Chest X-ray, PA view. Patient: 49 years old, sex M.
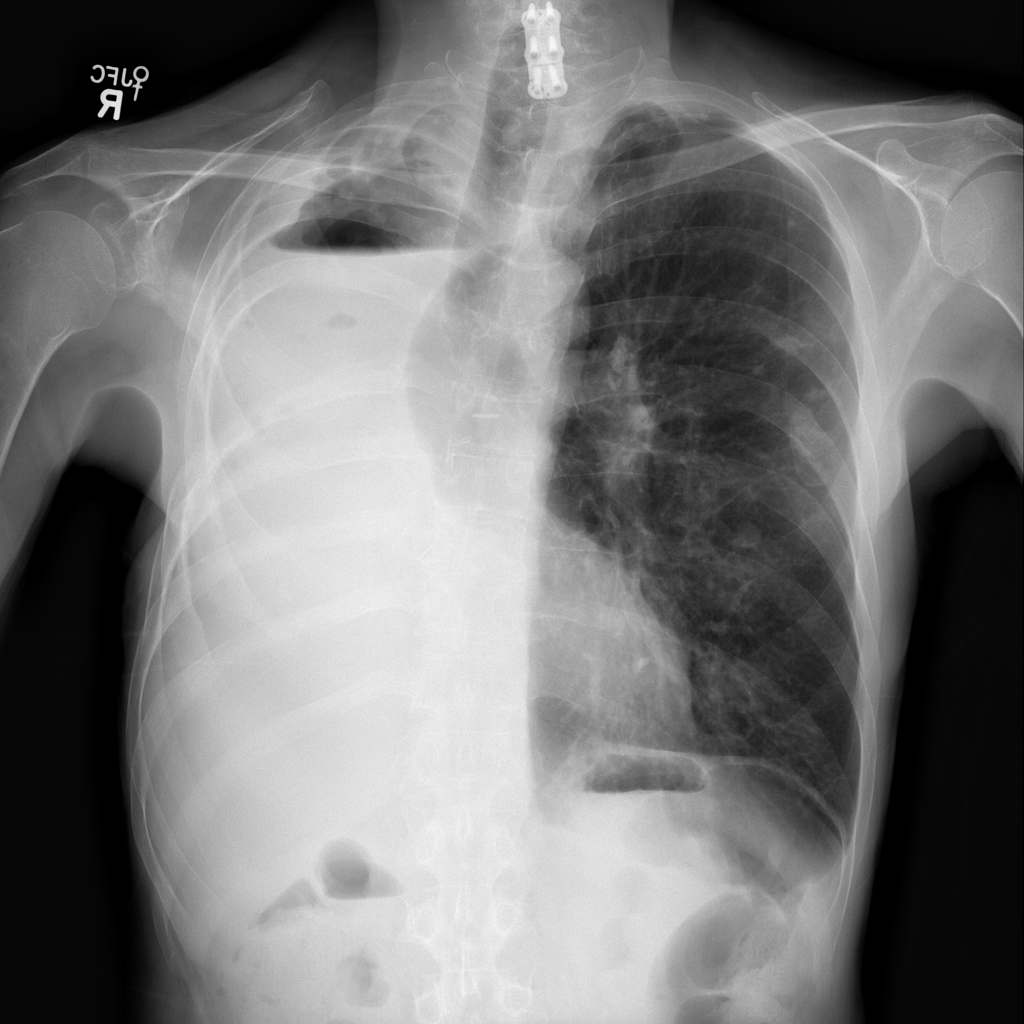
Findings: Nodule